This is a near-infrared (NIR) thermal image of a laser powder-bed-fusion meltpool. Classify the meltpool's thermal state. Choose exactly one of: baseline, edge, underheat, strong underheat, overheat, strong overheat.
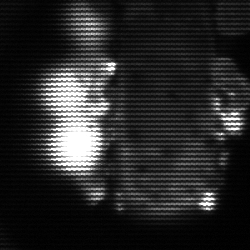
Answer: strong underheat